Question: I encountered many similar situations like the following one. I am trying to create a simple histogram like so:
'''
coins.2 <- c(-2,0,0,2)
hist(coins.2,freq=F)
'''
The result is this:

What is the easiest way to draw the histogram without gaps between the bars?
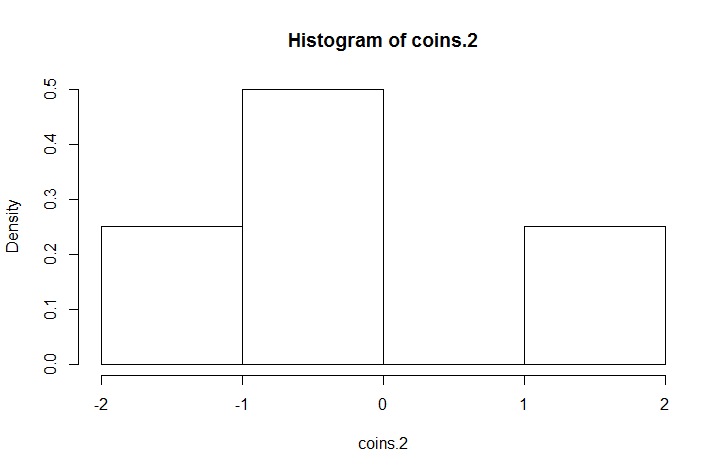
Answer: The easiest way I can think of, is to summarise the results using table and then plot that summary:
'barplot(table(coins.2))'
or if you wanted to stick to the density output, divide the summary by the total number of observations
'''
barplot(table(coins.2)/length(coins.2))
'''
But please remember that there is a reason for histogram showing that empty space. If these were nominal categories, it would not be much of a problem, but if these are actual values it's best to use the histogram solution and show the empty space.